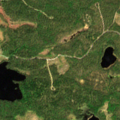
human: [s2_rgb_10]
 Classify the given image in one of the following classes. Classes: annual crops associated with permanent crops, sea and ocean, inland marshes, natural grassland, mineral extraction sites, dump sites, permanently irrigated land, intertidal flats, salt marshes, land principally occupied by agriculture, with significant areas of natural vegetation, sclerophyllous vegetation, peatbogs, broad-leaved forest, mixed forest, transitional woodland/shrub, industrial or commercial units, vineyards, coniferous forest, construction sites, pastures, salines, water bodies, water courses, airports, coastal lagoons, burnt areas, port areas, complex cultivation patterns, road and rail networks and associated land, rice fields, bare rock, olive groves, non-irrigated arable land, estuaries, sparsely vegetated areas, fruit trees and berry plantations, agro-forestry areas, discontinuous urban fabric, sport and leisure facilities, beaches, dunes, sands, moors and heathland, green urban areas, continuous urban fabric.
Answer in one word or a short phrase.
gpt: coniferous forest, water bodies